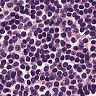
Metastatic tissue present: no